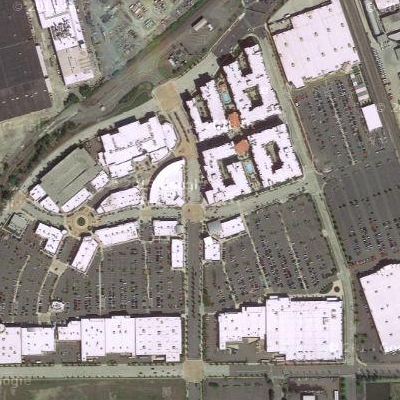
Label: Parking